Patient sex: M
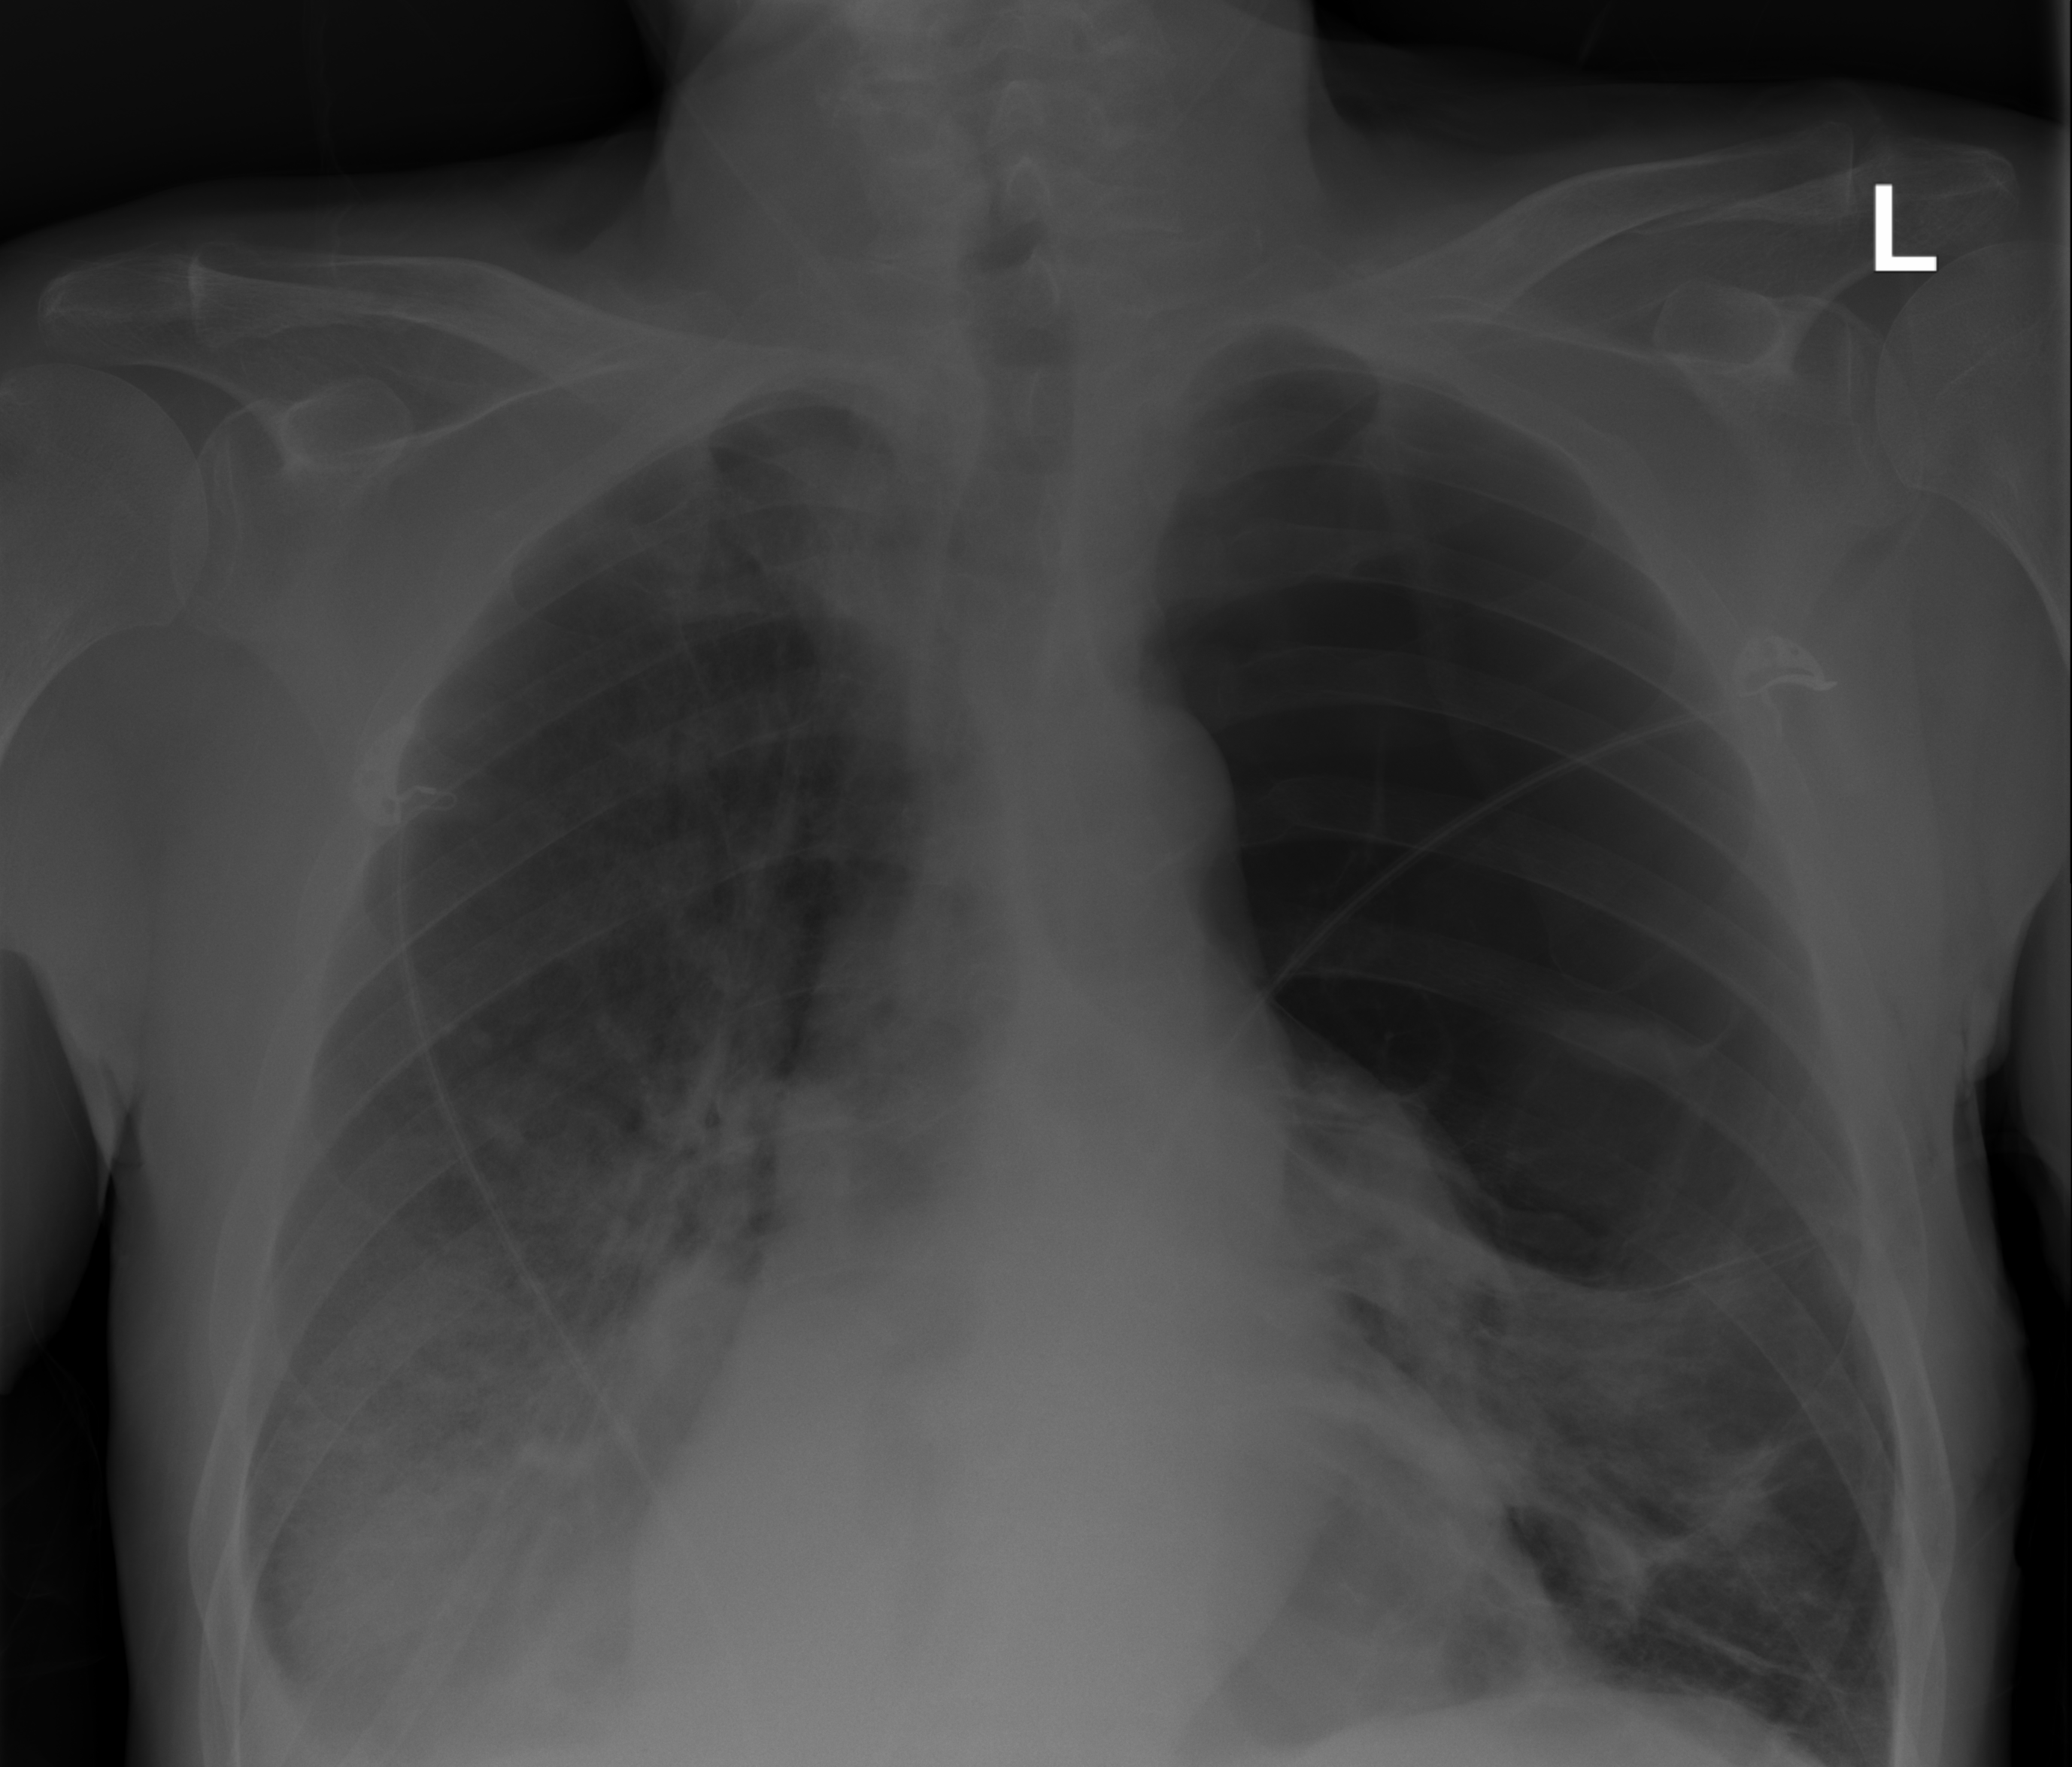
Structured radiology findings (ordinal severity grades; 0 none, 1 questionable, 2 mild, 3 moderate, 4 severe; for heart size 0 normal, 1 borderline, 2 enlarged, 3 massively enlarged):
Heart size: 1
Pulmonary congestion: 0
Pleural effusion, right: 2
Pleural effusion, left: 0
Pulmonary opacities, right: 3
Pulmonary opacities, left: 0
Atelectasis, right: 2
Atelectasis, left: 2